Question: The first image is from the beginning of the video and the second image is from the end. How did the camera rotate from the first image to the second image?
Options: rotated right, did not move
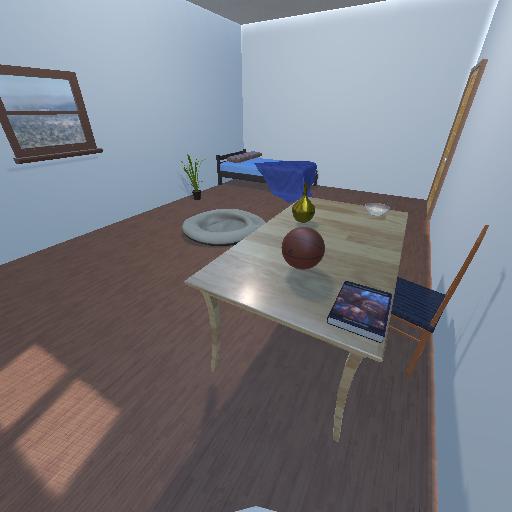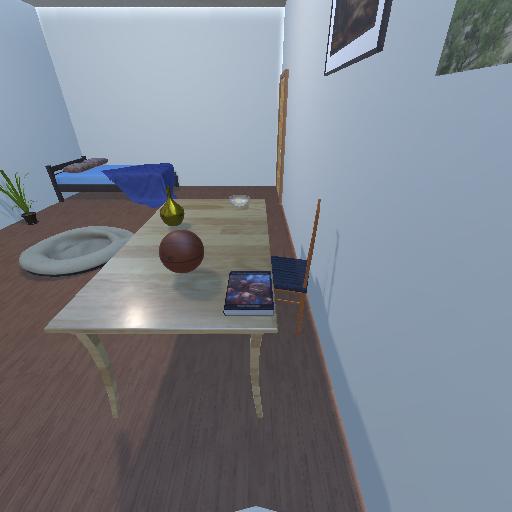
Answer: rotated right